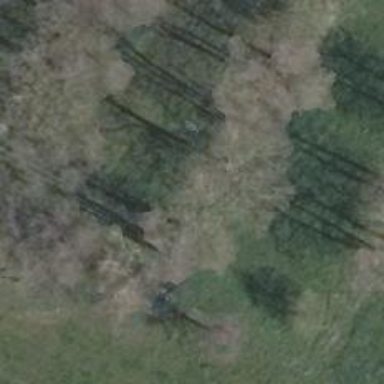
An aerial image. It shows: Row of trees in natural setting.